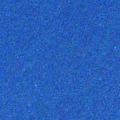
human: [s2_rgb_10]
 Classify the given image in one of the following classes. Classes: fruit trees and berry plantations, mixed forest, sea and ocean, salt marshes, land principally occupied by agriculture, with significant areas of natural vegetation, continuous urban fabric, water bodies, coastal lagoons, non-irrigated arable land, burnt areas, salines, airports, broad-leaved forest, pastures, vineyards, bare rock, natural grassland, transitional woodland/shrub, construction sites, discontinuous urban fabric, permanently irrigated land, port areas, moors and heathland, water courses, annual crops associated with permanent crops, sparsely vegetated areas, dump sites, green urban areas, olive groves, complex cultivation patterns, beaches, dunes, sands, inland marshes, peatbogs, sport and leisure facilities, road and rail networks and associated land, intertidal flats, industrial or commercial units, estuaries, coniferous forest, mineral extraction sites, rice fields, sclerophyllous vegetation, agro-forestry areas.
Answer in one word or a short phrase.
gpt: sea and ocean